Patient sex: M
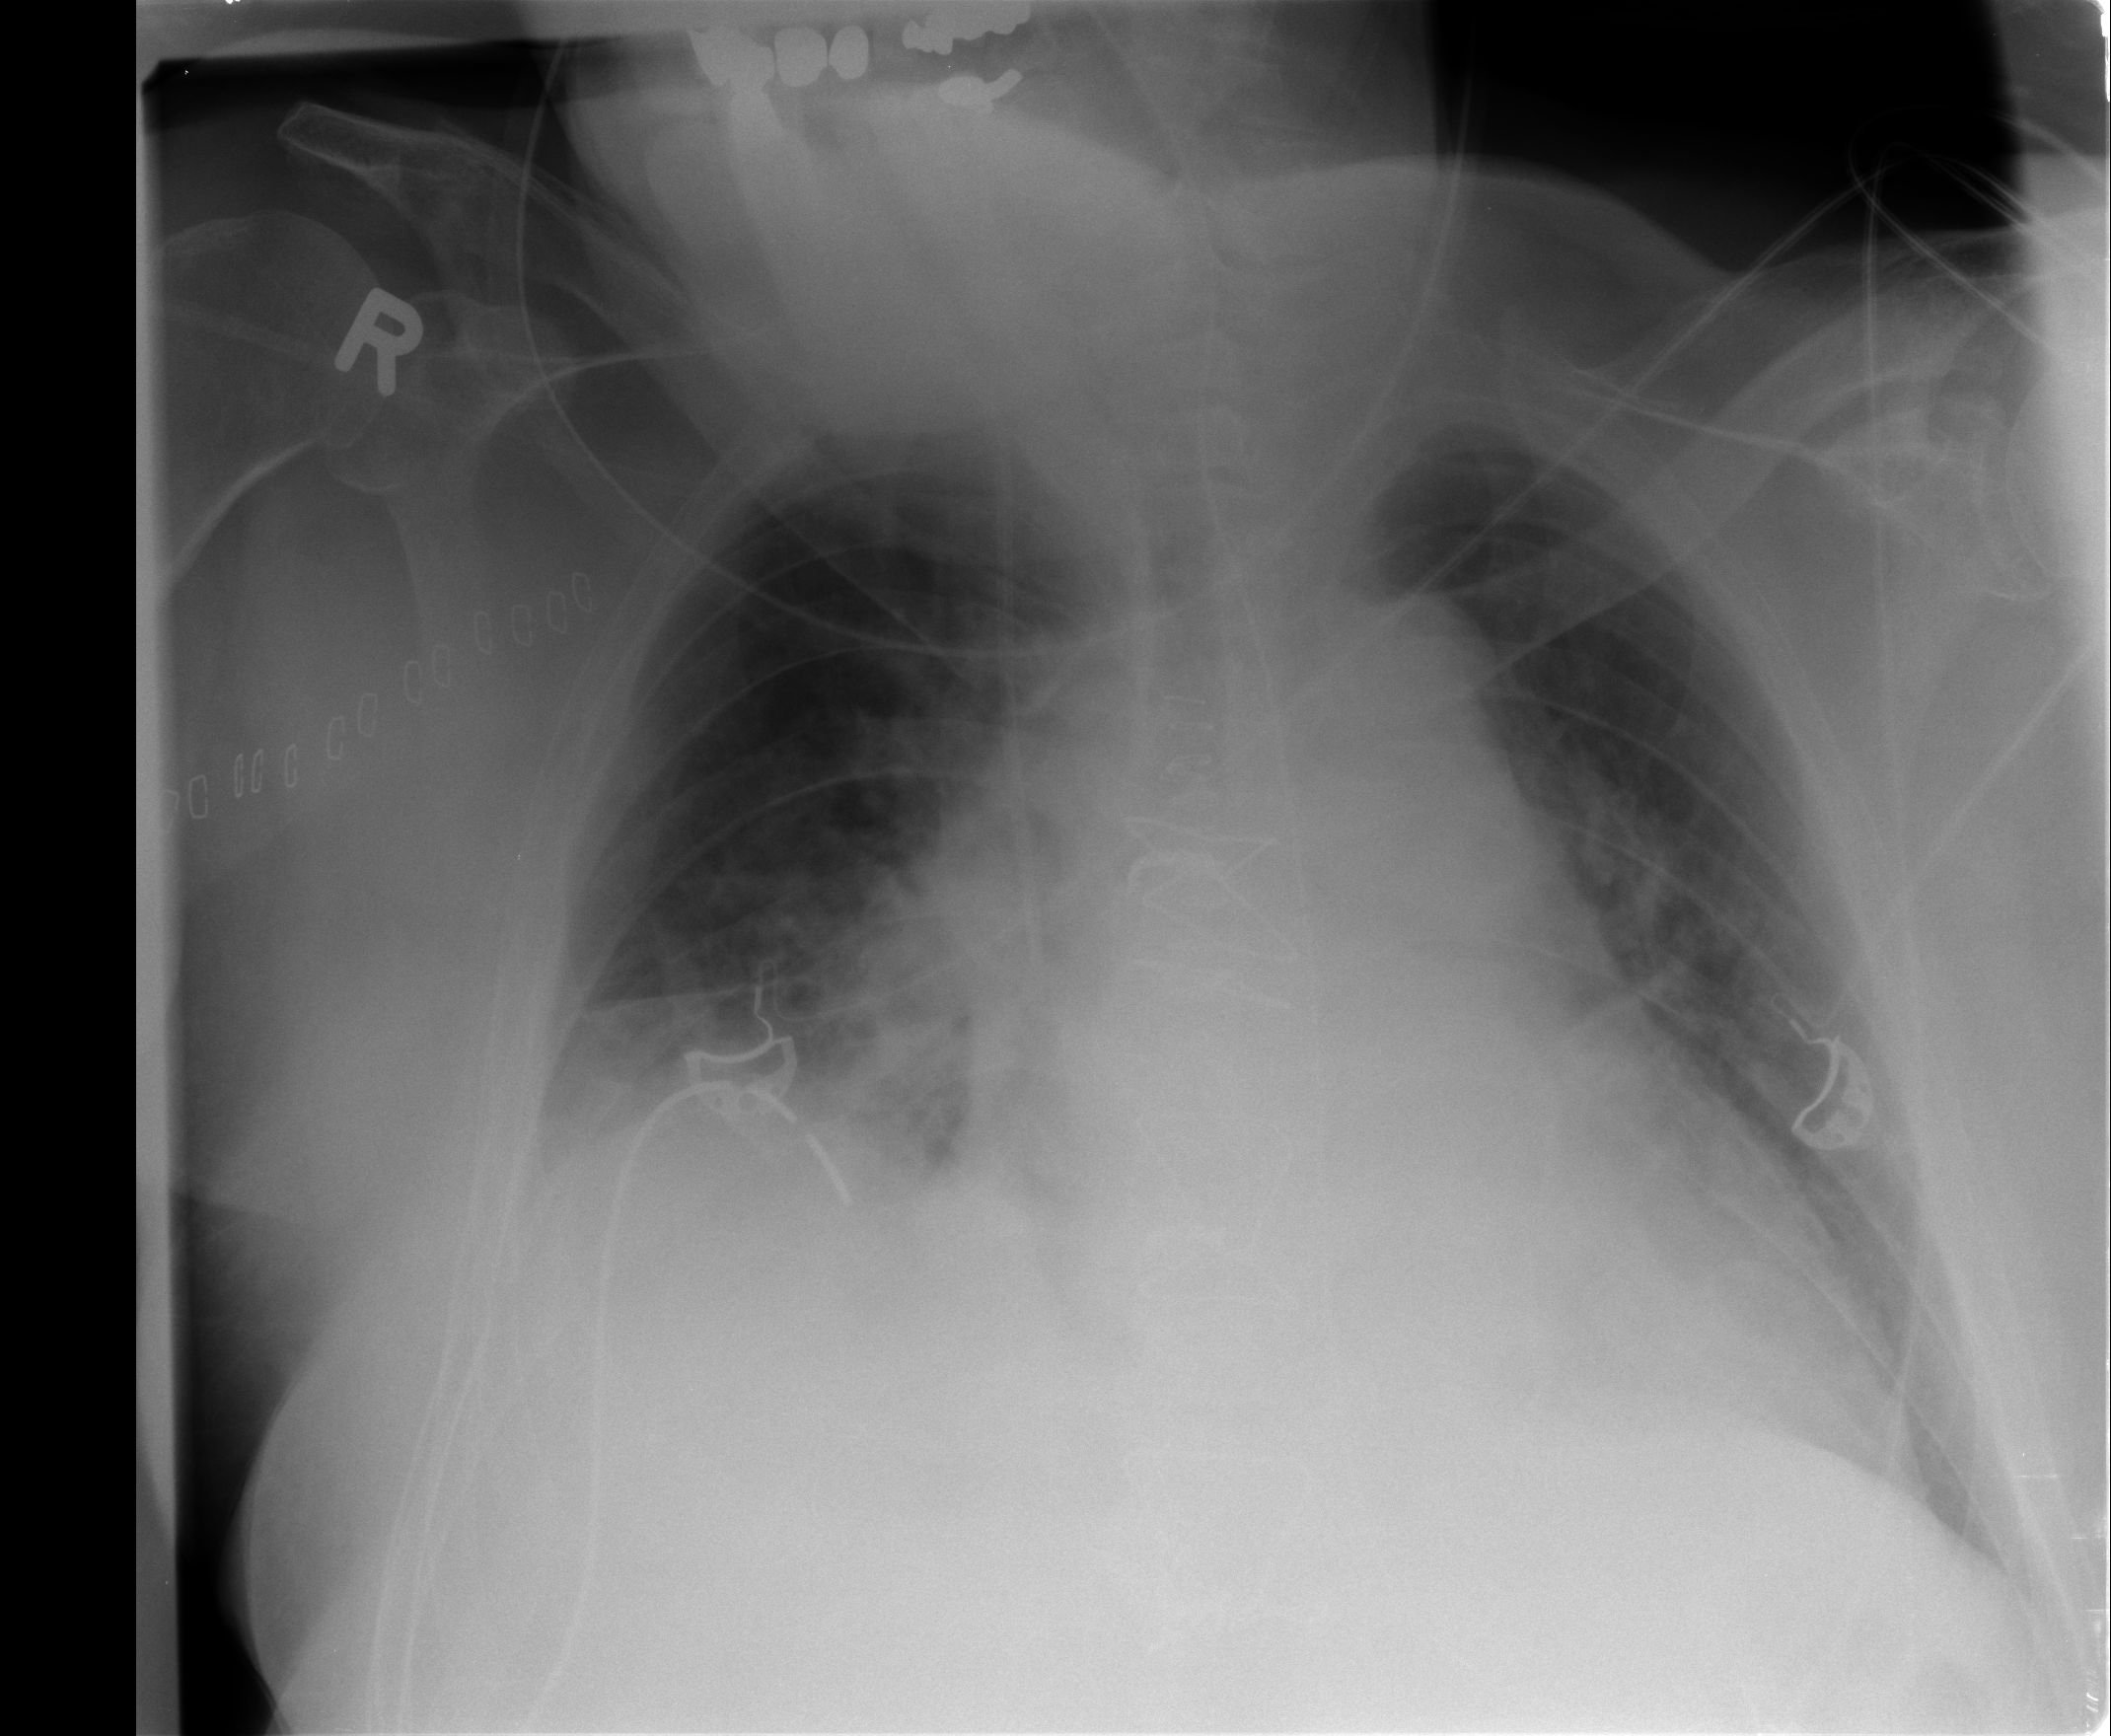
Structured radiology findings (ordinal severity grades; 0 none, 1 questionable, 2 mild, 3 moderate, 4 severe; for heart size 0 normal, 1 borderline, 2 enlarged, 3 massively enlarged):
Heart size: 2
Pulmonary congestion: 2
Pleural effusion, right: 1
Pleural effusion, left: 0
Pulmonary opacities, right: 1
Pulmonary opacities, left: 0
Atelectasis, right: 2
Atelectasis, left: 2